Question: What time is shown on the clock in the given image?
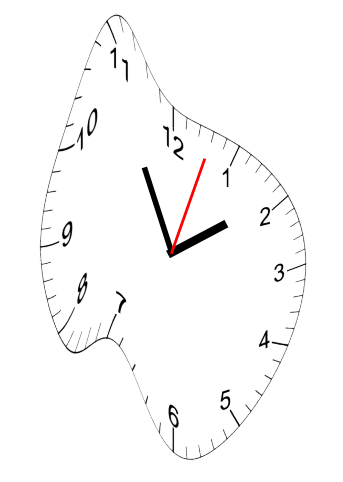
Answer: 01:55:03